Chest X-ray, AP view. Patient: 46 years old, sex M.
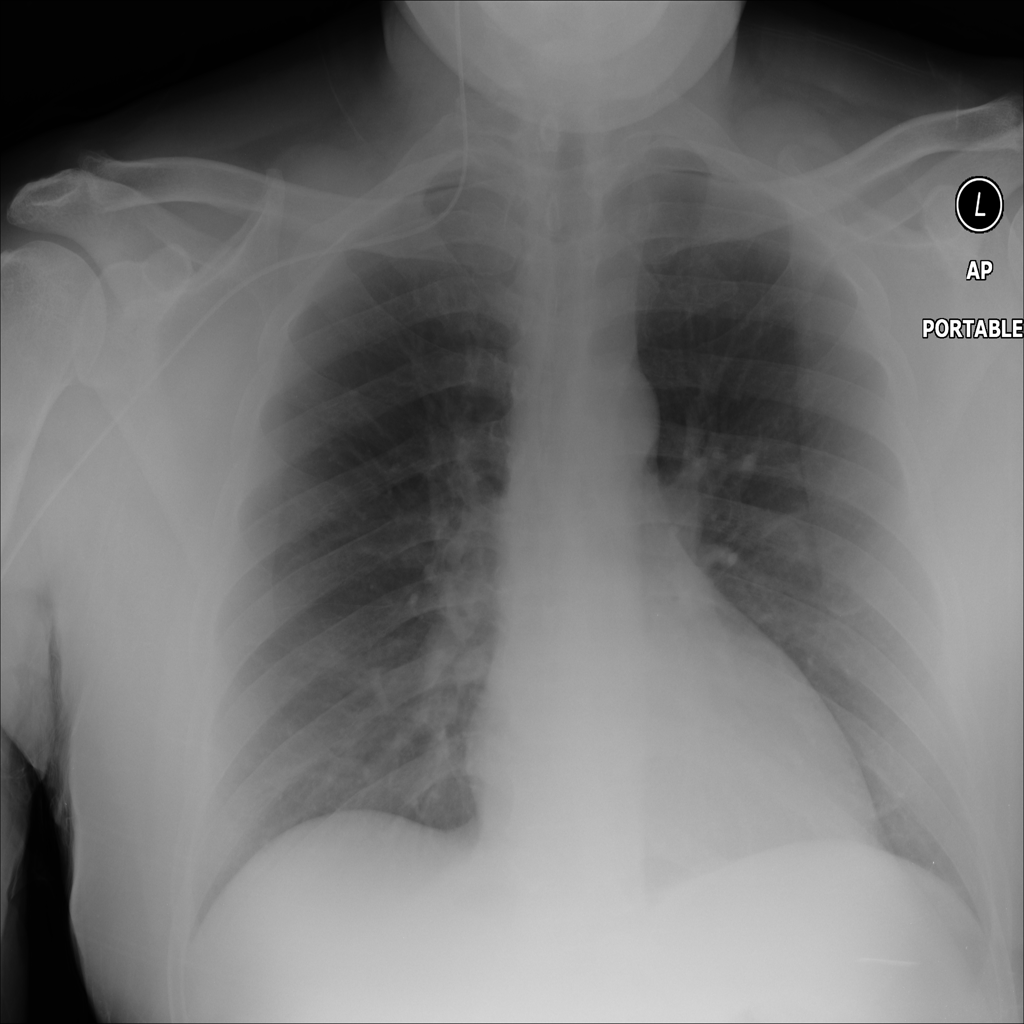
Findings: No Finding